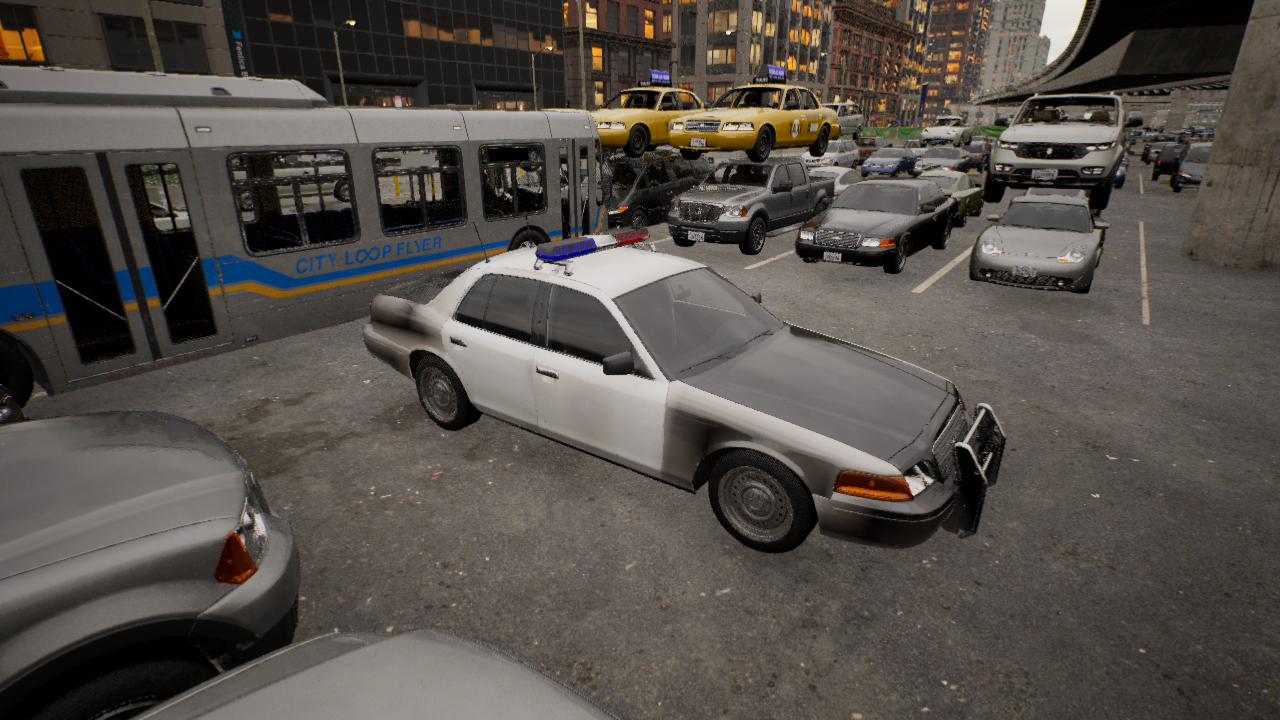
Venue: arterial
Lighting: golden hour
Vehicle rig: sedan